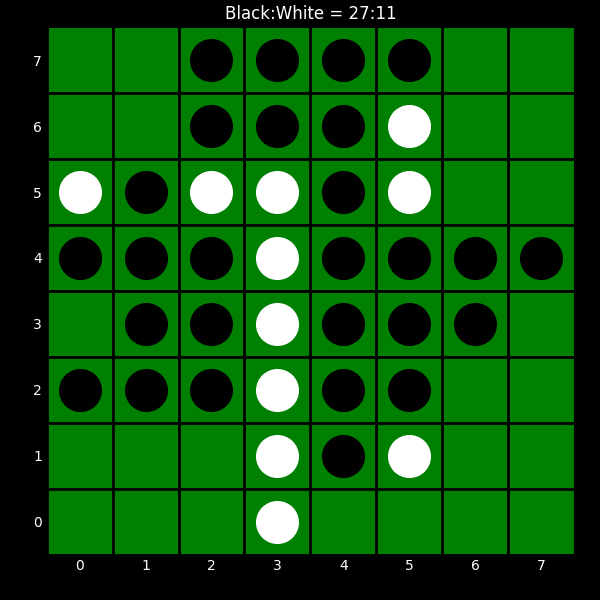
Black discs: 27
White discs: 11